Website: macys
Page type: added-to-cart
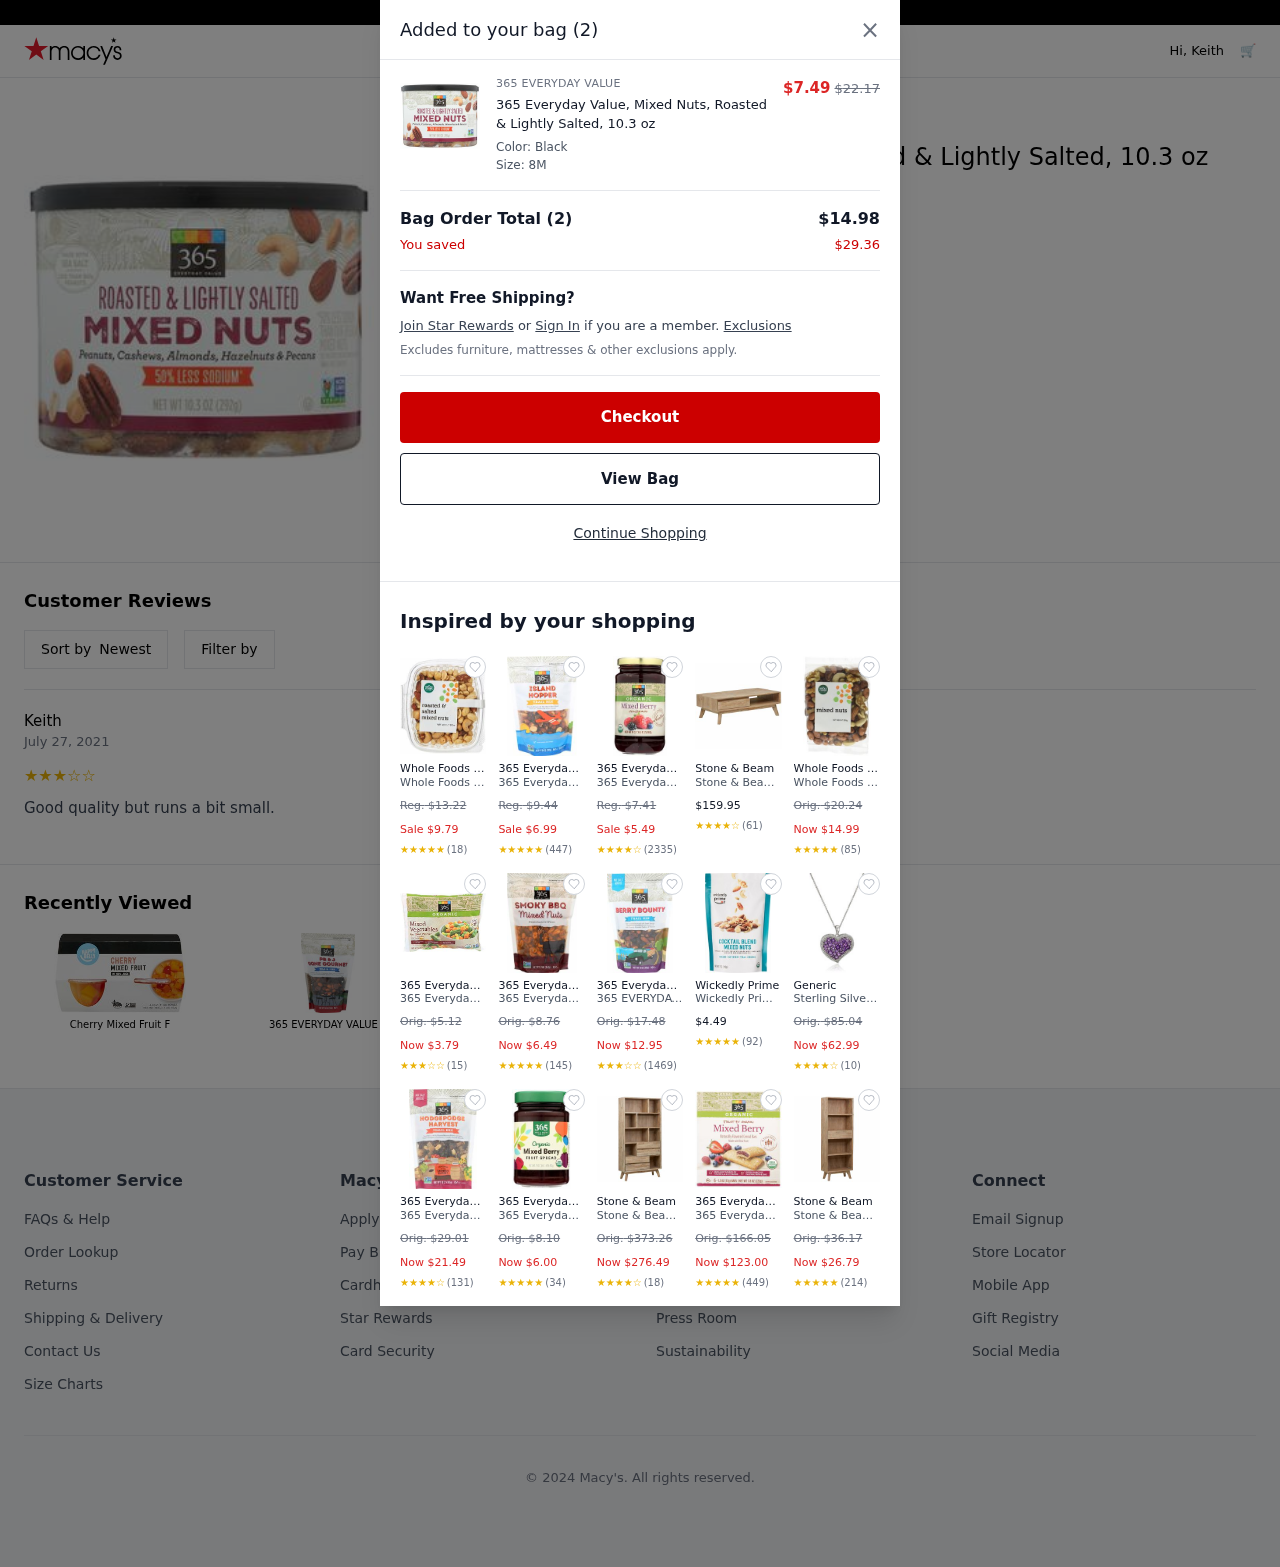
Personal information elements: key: PII_FIRSTNAME
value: Keith
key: PII_REVIEW
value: Good quality but runs a bit small.
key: PII_USER_RATING
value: ★
★
★
★
★
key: PII_USER_RATING
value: ★
★
★
★
☆
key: PII_USER_RATING
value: ★
★
★
☆
☆
Product elements: key: PRODUCT1_BRAND
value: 365 Everyday Value
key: PRODUCT1_NAME
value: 365 Everyday Value, Mixed Nuts, Roasted & Lightly Salted, 10.3 oz
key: PRODUCT1_PRICE
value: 7.49
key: PRODUCT18_NAME
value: Cherry Mixed Fruit F
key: PRODUCT19_NAME
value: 365 EVERYDAY VALUE P
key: PRODUCT1_ORIGINAL_PRICE
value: $22.17
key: PRODUCT2_BRAND
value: Whole Foods Market
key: PRODUCT2_NAME
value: Whole Foods Market Roasted and Salted Mixed Nuts, 250g
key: PRODUCT2_ORIGINAL_PRICE
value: Reg. $13.22
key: PRODUCT2_PRICE
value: Sale $9.79
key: PRODUCT2_RATING
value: ★
★
★
★
★
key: PRODUCT2_NUM_RATINGS
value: (18)
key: PRODUCT3_BRAND
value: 365 Everyday Value
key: PRODUCT3_NAME
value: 365 Everyday Value, Island Hopper Trail Mix, 14 oz
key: PRODUCT3_ORIGINAL_PRICE
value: Reg. $9.44
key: PRODUCT3_PRICE
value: Sale $6.99
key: PRODUCT3_RATING
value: ★
★
★
★
★
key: PRODUCT3_NUM_RATINGS
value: (447)
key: PRODUCT4_BRAND
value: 365 Everyday Value
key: PRODUCT4_NAME
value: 365 Everyday Value, Organic Mixed Berry Conserve, 17 oz
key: PRODUCT4_ORIGINAL_PRICE
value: Reg. $7.41
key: PRODUCT4_PRICE
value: Sale $5.49
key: PRODUCT4_RATING
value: ★
★
★
★
☆
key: PRODUCT4_NUM_RATINGS
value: (2335)
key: PRODUCT5_BRAND
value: Stone & Beam
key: PRODUCT5_NAME
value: Stone & Beam Rylee Modern Coffee Table 19.69"H, Mixed Gray
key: PRODUCT5_PRICE
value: $159.95
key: PRODUCT5_RATING
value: ★
★
★
★
☆
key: PRODUCT5_NUM_RATINGS
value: (61)
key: PRODUCT6_BRAND
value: Whole Foods Market
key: PRODUCT6_NAME
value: Whole Foods Market Mixed Nuts, 250 g
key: PRODUCT6_ORIGINAL_PRICE
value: Orig. $20.24
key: PRODUCT6_PRICE
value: Now $14.99
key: PRODUCT6_RATING
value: ★
★
★
★
★
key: PRODUCT6_NUM_RATINGS
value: (85)
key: PRODUCT7_BRAND
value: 365 Everyday Value
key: PRODUCT7_NAME
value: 365 Everyday Value, Organic Mixed Vegetables (Carrots, Green Peas, Corn, and Green Beans), No Salt A
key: PRODUCT7_ORIGINAL_PRICE
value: Orig. $5.12
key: PRODUCT7_PRICE
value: Now $3.79
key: PRODUCT7_RATING
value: ★
★
★
☆
☆
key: PRODUCT7_NUM_RATINGS
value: (15)
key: PRODUCT8_BRAND
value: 365 Everyday Value
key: PRODUCT8_NAME
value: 365 Everyday Value, Mixed Nuts, Smoky BBQ, 12 oz
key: PRODUCT8_ORIGINAL_PRICE
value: Orig. $8.76
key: PRODUCT8_PRICE
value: Now $6.49
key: PRODUCT8_RATING
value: ★
★
★
★
★
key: PRODUCT8_NUM_RATINGS
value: (145)
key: PRODUCT9_BRAND
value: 365 Everyday Value
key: PRODUCT9_NAME
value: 365 EVERYDAY VALUE Berry Bounty Trail Mix, 14 OZ
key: PRODUCT9_ORIGINAL_PRICE
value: Orig. $17.48
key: PRODUCT9_PRICE
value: Now $12.95
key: PRODUCT9_RATING
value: ★
★
★
☆
☆
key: PRODUCT9_NUM_RATINGS
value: (1469)
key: PRODUCT10_BRAND
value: Wickedly Prime
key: PRODUCT10_NAME
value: Wickedly Prime Organic Sprouted Mixed Nuts, Cocktail Blend, 7 Ounce
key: PRODUCT10_PRICE
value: $4.49
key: PRODUCT10_RATING
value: ★
★
★
★
★
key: PRODUCT10_NUM_RATINGS
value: (92)
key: PRODUCT11_BRAND
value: Generic
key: PRODUCT11_NAME
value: Sterling Silver Amethyst Mixed Shapes with Created White Sapphire Accent Heart Pendant Necklace, 18"
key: PRODUCT11_ORIGINAL_PRICE
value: Orig. $85.04
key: PRODUCT11_PRICE
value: Now $62.99
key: PRODUCT11_RATING
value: ★
★
★
★
☆
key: PRODUCT11_NUM_RATINGS
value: (10)
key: PRODUCT12_BRAND
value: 365 Everyday Value
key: PRODUCT12_NAME
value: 365 Everyday Value, Hodgepodge Harvest Trail Mix, 14 oz
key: PRODUCT12_ORIGINAL_PRICE
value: Orig. $29.01
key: PRODUCT12_PRICE
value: Now $21.49
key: PRODUCT12_RATING
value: ★
★
★
★
☆
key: PRODUCT12_NUM_RATINGS
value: (131)
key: PRODUCT13_BRAND
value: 365 Everyday Value
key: PRODUCT13_NAME
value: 365 Everyday Value, Organic Mixed Berry Conserve, 17 oz
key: PRODUCT13_ORIGINAL_PRICE
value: Orig. $8.10
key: PRODUCT13_PRICE
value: Now $6.00
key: PRODUCT13_RATING
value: ★
★
★
★
★
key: PRODUCT13_NUM_RATINGS
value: (34)
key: PRODUCT14_BRAND
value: Stone & Beam
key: PRODUCT14_NAME
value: Stone & Beam Rylee Modern Bookcase 39.4"Wx76.8”H, Mixed Gray
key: PRODUCT14_ORIGINAL_PRICE
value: Orig. $373.26
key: PRODUCT14_PRICE
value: Now $276.49
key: PRODUCT14_RATING
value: ★
★
★
★
☆
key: PRODUCT14_NUM_RATINGS
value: (18)
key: PRODUCT15_BRAND
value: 365 Everyday Value
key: PRODUCT15_NAME
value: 365 Everyday Value, Organic Cereal Bar, Mixed Berry, 6 ct
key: PRODUCT15_ORIGINAL_PRICE
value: Orig. $166.05
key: PRODUCT15_PRICE
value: Now $123.00
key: PRODUCT15_RATING
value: ★
★
★
★
★
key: PRODUCT15_NUM_RATINGS
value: (449)
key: PRODUCT16_BRAND
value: Stone & Beam
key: PRODUCT16_NAME
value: Stone & Beam Rylee Modern Bookcase 27.6"W x 76.8”H, Mixed Gray
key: PRODUCT16_ORIGINAL_PRICE
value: Orig. $36.17
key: PRODUCT16_PRICE
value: Now $26.79
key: PRODUCT16_RATING
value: ★
★
★
★
★
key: PRODUCT16_NUM_RATINGS
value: (214)
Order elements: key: ORDER_DATE
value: July 27, 2021
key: ORDER_NUM_ITEMS
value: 2
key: ORDER_SUBTOTAL
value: $14.98
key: ORDER_SAVINGS
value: $29.36